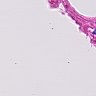
Metastatic tissue present: no